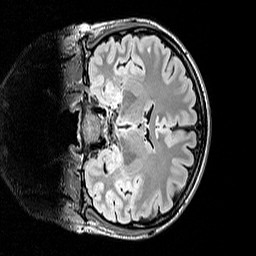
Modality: FLAIR
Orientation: coronal
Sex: female
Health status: ill
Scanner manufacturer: siemens
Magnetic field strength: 3 T
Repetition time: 5 s
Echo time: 0.388 s